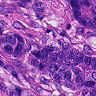
Metastatic tissue present: yes